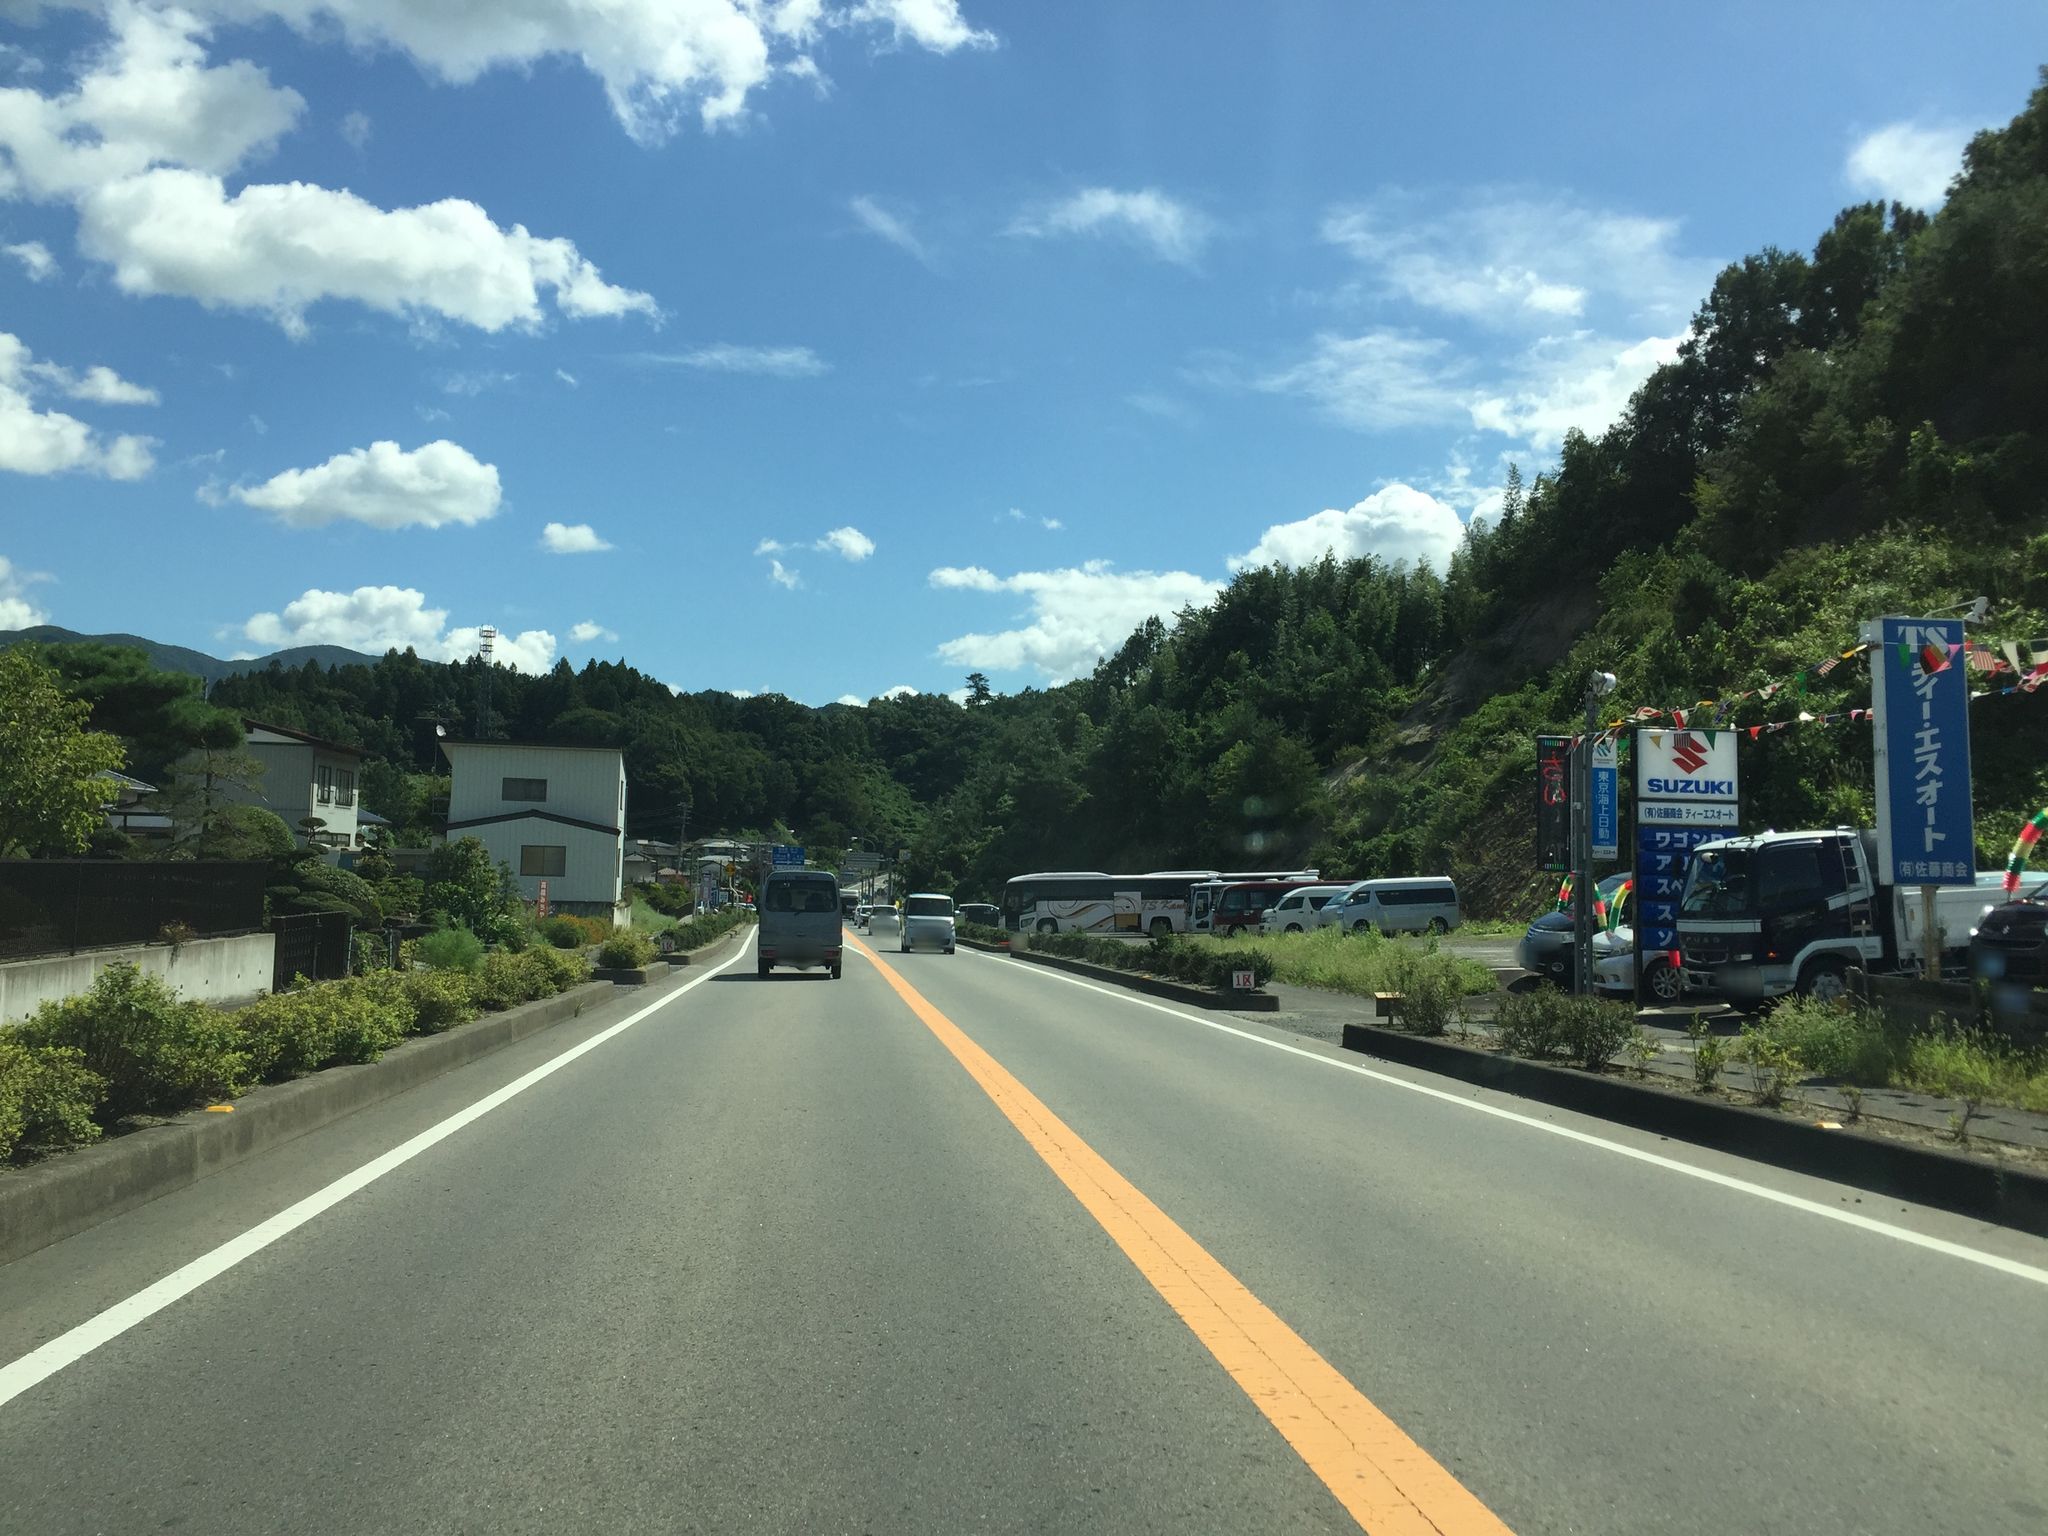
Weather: cloudy
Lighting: day
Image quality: good
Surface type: driving surface
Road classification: trunk
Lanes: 2.0
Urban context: suburban or peri-urban
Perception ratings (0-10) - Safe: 3.9, Lively: 1.92, Beautiful: 2.96, Boring: 6.25, Depressing: 6.87, Wealthy: 2.61